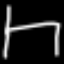
Label: bed